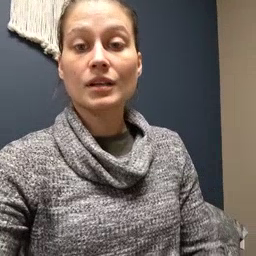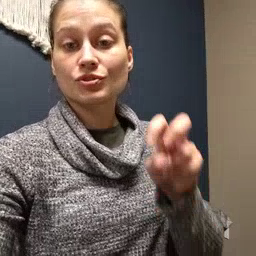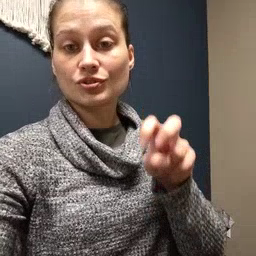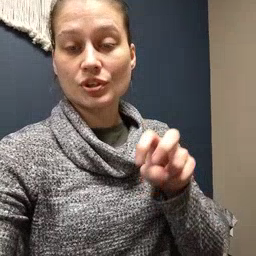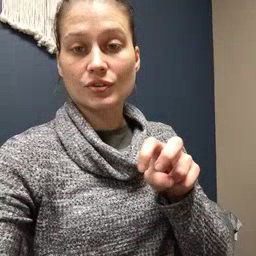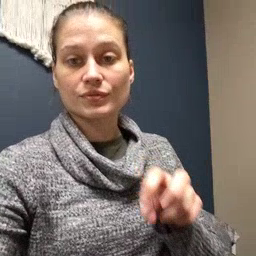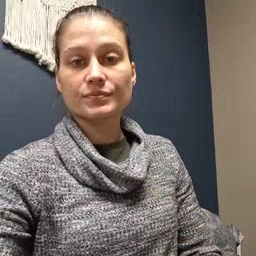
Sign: chair